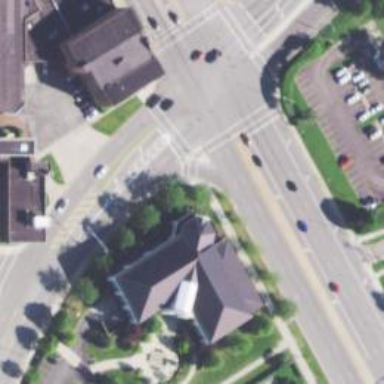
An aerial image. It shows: Crossing on the footway.